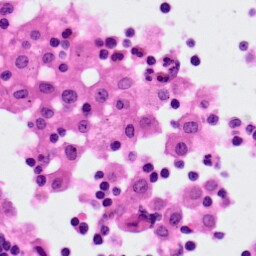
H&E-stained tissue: Lung